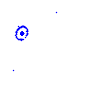
Particle: proton